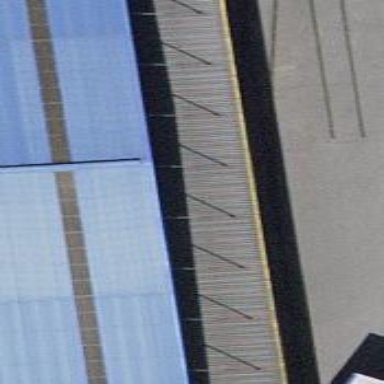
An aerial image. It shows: Railway switch.